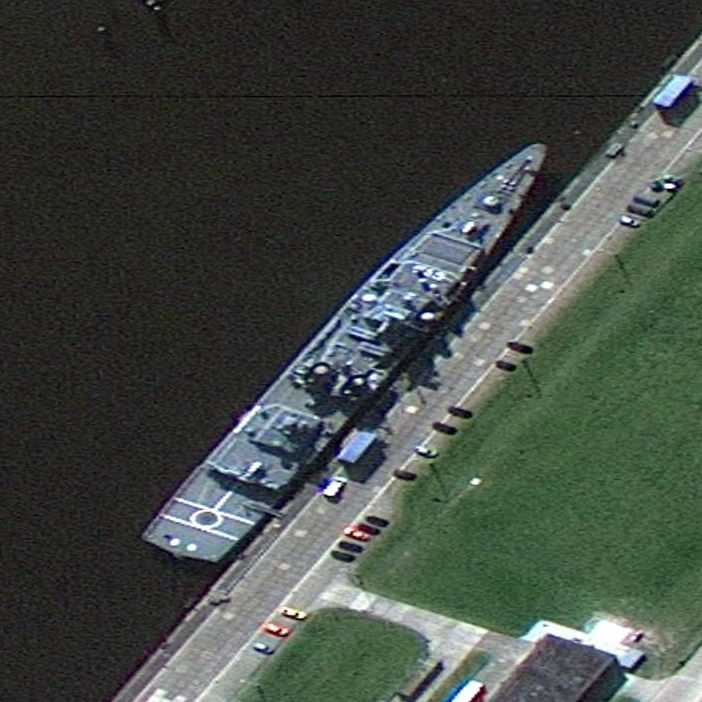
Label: cruiser